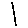
Label: line